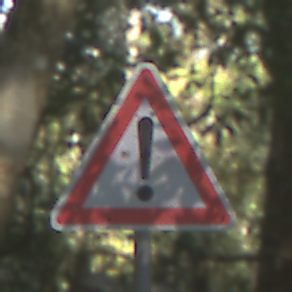
Verkehrszeichen: Gefahrenstelle
Umgebung: Outdoor, Nature
Tageszeit: Midday
Wetter: Clear
Licht: Natural
Jahreszeit: NotSpecified
Kontrast: LowContrast